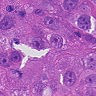
Metastatic tissue present: yes